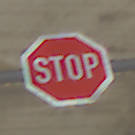
Verkehrszeichen: Stop
Umgebung: Roofed, Suburban
Tageszeit: MorningAfternoon
Wetter: PartlyCloudy
Licht: Natural
Jahreszeit: Winter
Kontrast: LowContrast